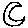
Label: moon